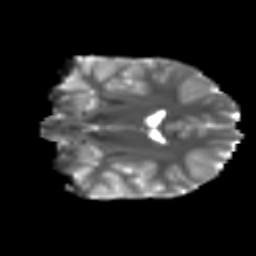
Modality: T2w
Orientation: coronal
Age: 16
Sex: male
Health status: ill
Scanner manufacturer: ge
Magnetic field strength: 3 T
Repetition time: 7.031 s
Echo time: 0.0835 s